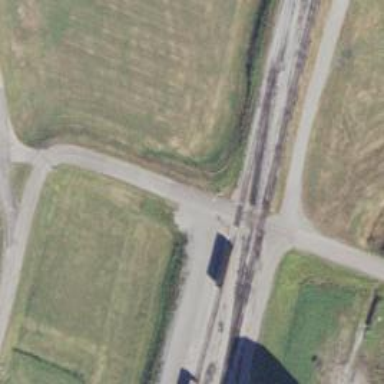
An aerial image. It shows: Level crossing along the railway.